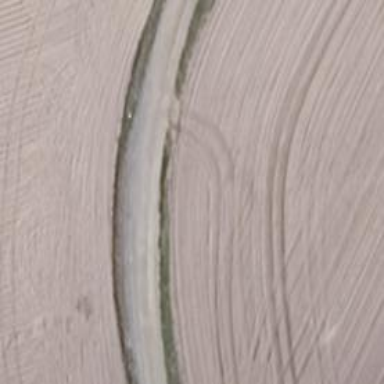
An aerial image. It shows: Asphalt track with grade1 tracktype.